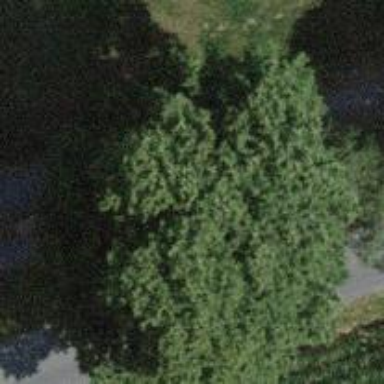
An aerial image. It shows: Deciduous tree with green leaves.